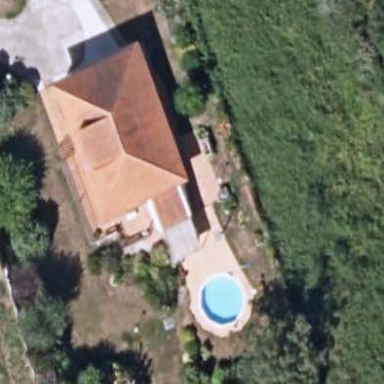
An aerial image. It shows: Simple and straightforward house.